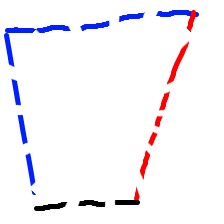
Shape: trapezoid